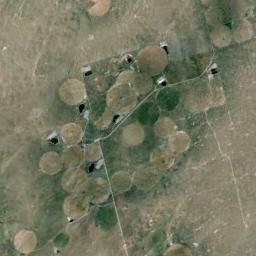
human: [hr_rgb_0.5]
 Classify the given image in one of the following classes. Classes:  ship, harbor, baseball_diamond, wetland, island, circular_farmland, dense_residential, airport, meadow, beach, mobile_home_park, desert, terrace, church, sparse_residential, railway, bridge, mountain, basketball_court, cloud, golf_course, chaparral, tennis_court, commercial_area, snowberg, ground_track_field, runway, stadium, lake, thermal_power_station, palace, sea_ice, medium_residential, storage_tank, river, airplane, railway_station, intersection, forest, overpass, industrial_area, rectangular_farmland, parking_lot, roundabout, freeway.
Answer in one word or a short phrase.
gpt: circular_farmland